Field crop: maize
Growth stage: 2
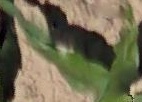
Species: maize